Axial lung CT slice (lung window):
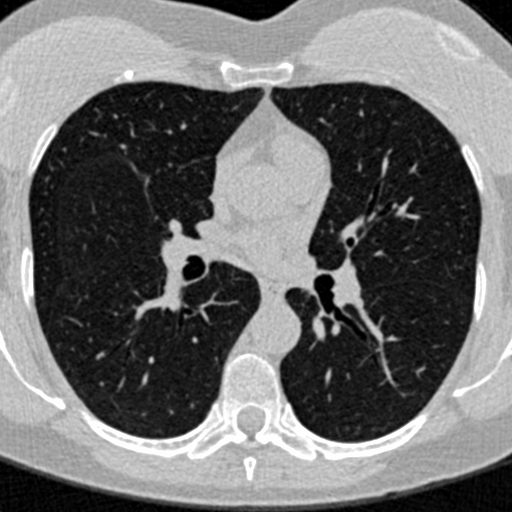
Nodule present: yes
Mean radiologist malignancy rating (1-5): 1.667